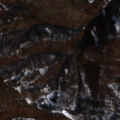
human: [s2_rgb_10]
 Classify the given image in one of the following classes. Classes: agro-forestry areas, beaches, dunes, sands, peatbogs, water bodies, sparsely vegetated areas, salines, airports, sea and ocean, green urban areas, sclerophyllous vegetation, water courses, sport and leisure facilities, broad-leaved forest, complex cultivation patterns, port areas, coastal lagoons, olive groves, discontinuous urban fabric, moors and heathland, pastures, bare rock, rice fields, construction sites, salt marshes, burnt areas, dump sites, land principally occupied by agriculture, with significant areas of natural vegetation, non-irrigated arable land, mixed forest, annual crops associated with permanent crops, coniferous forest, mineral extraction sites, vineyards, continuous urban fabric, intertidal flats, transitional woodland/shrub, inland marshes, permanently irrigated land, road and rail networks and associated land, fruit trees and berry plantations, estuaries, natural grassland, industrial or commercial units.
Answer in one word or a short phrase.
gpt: complex cultivation patterns, land principally occupied by agriculture, with significant areas of natural vegetation, broad-leaved forest, transitional woodland/shrub